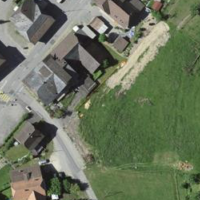
EUNIS habitat code: 55
Species observed at this site:
Tanacetum parthenium